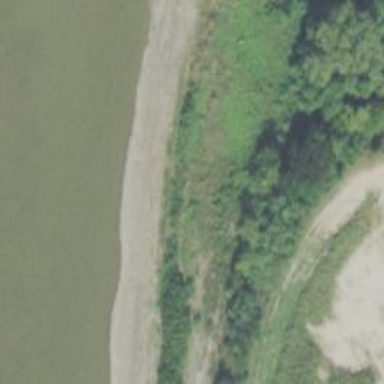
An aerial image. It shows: The outer border of the river.